Question:
I have bind 2 separate tables using BindingSource. Left grid contains student table and the right grid contains the timetable table.
I want to default the student foreign key based on the selected student in timetable table.
I can't find the event on which I should set the foreign key and how to save that change back to table.
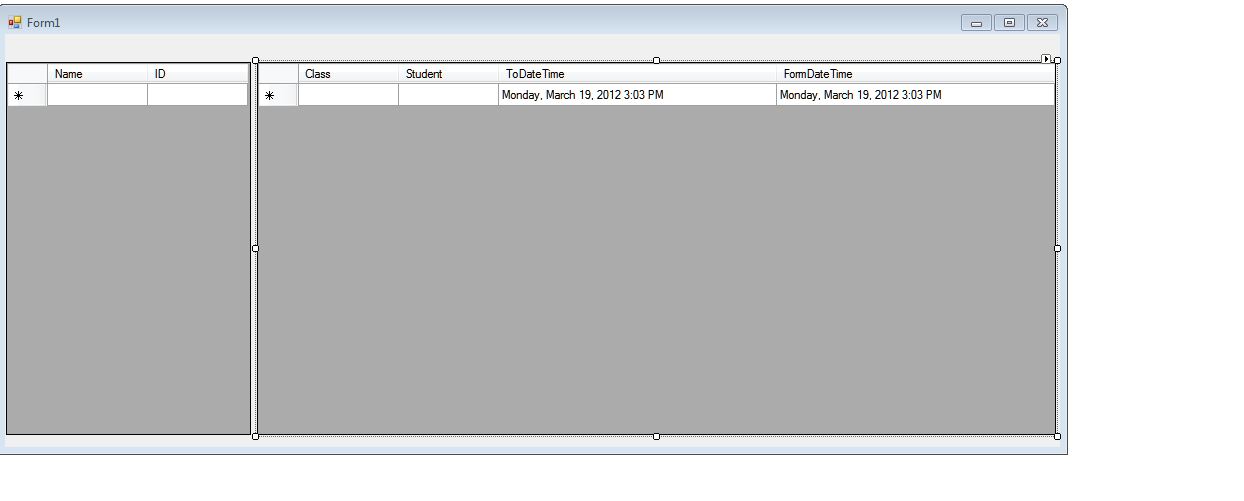
Answer: Sorry for not being clear. Found my answer from msdn.microsoft.com/en-us/library/c12c1kx4.aspx I was trying to set the foreign key in the detail table based on the selection on header.